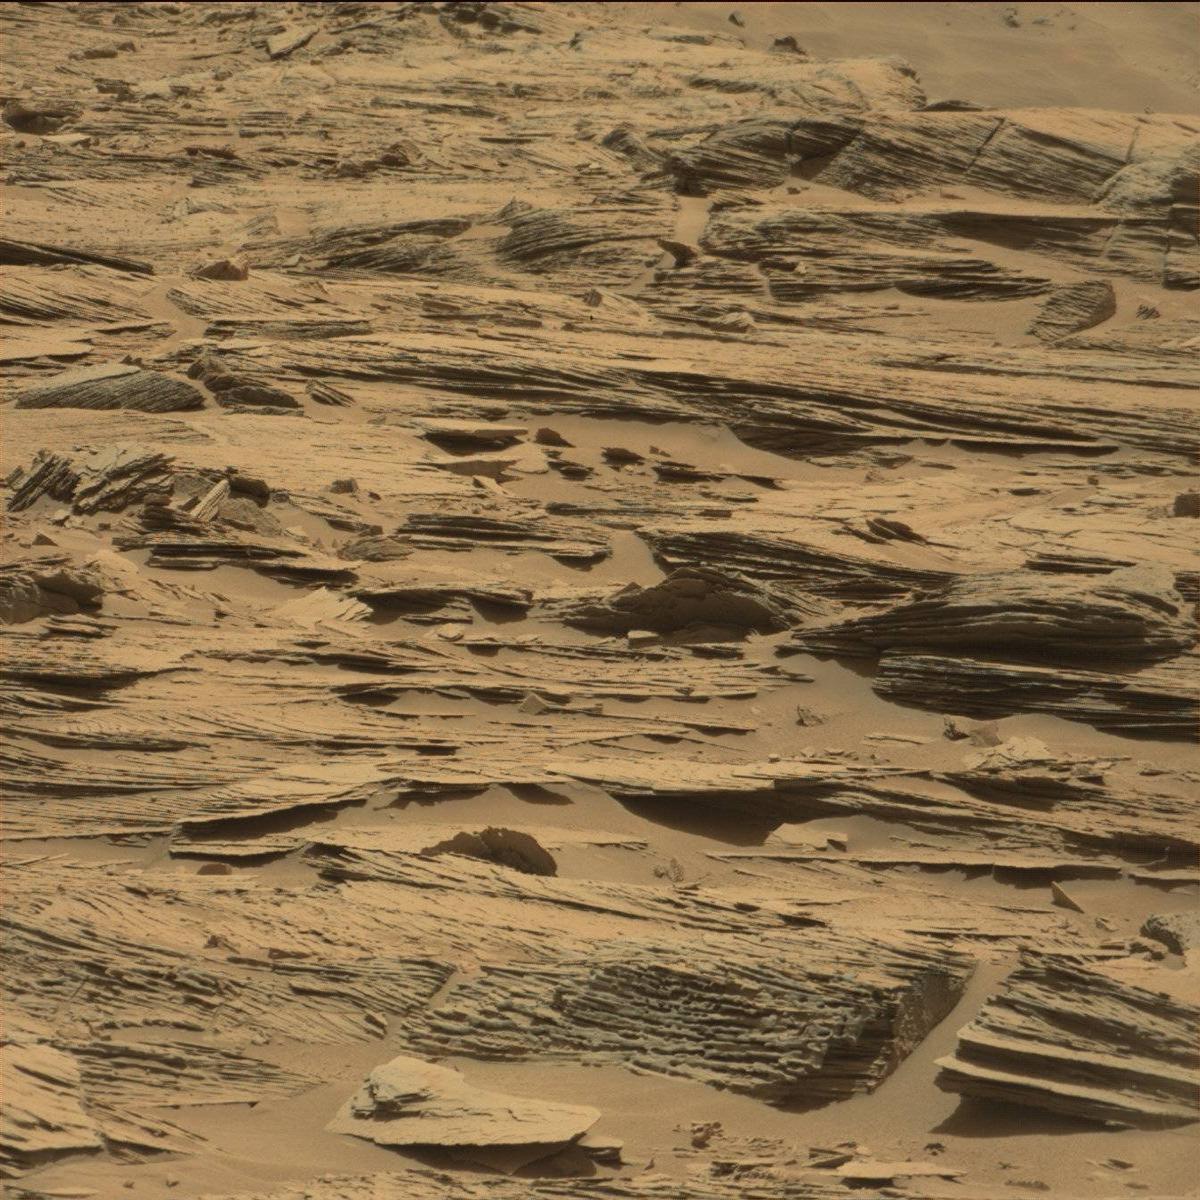
Terrain classes present: Bedrock, Sand / Soil